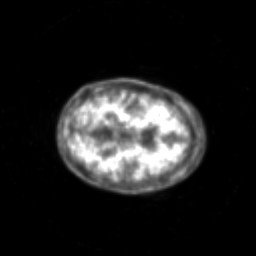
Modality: PET
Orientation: axial
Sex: female
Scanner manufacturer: siemens